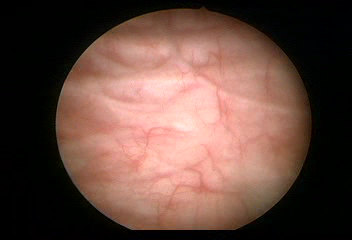
Modality: WLC
Class: Normal mucosa
Bladder cancer association: No